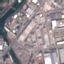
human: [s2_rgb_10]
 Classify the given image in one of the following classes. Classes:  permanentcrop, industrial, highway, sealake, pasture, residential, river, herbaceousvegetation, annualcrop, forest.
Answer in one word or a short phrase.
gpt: Industrial